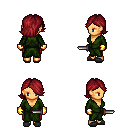
a pixel art fantasy rpg character, female body template, human, tanned skin, green robe, red pants, brunette swoop hairstyle, gold gloves, gray slippers, dagger, four views (front, back, left, right), 2x2 character sprite sheet, small pixel art, hard edges, no anti-aliasing